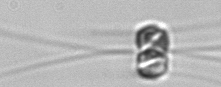
Label: Chaetoceros_danicus